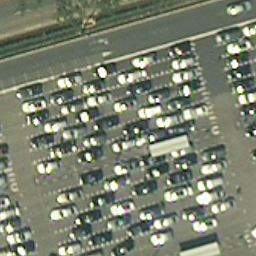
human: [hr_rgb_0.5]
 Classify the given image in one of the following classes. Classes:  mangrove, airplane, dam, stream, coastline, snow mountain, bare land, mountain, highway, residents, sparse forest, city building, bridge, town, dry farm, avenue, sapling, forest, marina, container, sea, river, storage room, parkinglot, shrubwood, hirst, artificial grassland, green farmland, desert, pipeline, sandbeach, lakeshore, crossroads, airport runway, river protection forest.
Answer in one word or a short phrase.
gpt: parkinglot